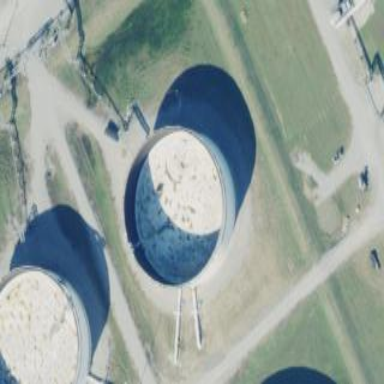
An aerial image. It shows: Storage tank created as man-made structure.